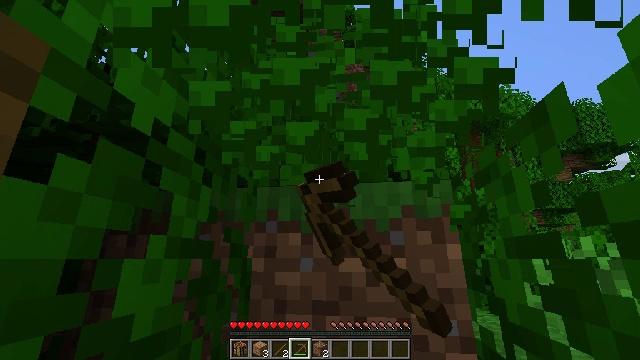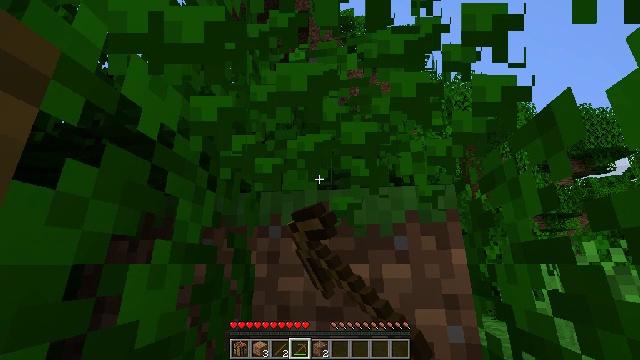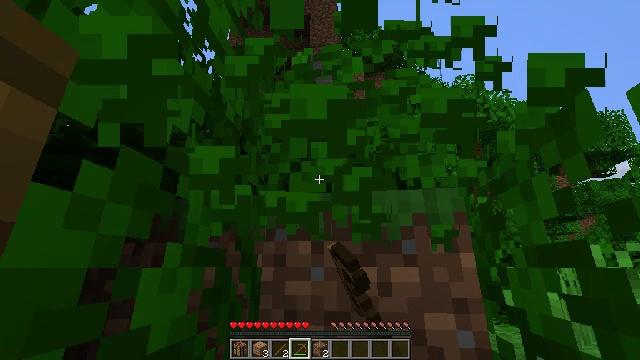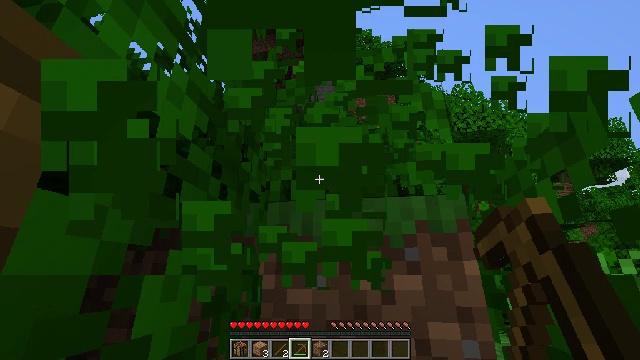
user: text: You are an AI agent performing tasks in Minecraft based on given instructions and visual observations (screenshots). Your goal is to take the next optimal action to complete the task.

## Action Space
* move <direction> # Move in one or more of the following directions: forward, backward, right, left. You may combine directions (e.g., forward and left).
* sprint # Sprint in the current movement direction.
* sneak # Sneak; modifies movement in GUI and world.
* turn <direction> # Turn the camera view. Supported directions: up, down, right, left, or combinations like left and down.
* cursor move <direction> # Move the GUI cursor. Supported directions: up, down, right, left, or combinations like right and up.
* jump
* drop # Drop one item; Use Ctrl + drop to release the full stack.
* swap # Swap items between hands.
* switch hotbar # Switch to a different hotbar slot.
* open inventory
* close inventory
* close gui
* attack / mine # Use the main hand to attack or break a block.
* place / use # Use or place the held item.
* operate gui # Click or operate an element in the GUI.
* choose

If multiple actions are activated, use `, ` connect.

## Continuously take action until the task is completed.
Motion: motion action
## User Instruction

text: Gather oak leaves by attacking.
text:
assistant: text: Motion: move forward, turn up, attack / mine
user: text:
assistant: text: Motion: attack / mine
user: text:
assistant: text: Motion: turn up, attack / mine
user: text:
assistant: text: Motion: attack / mine